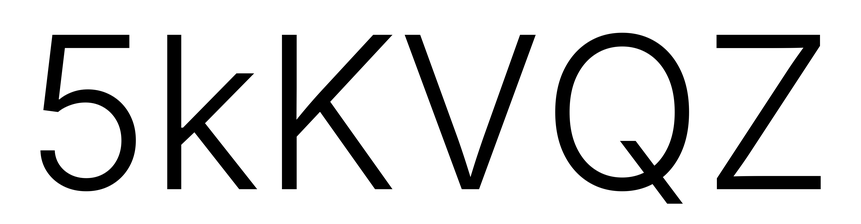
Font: Inter_Light